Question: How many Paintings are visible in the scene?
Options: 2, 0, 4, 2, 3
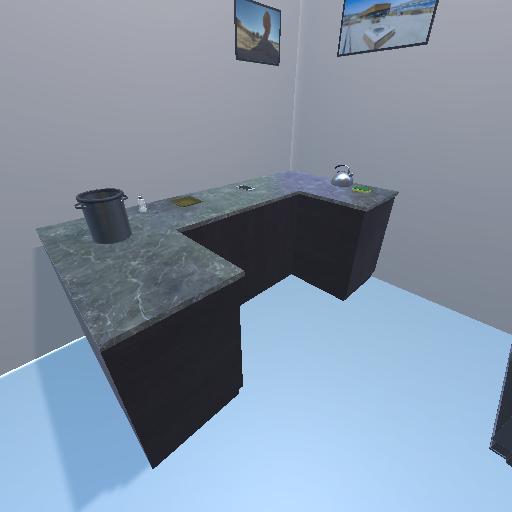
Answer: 2